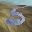
Label: 5